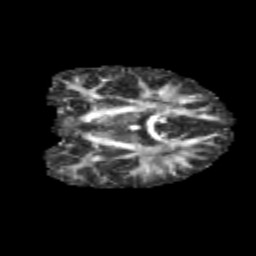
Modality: FA
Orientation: coronal
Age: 11
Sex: male
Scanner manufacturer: siemens
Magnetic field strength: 3 T
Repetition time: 3.8 s
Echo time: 0.07 s